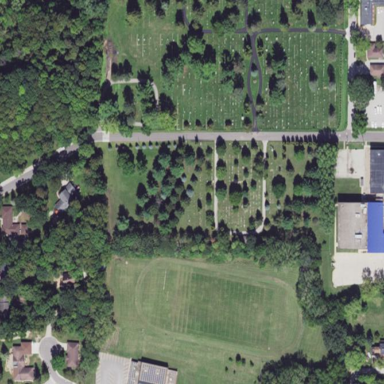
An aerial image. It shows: Cemetery.